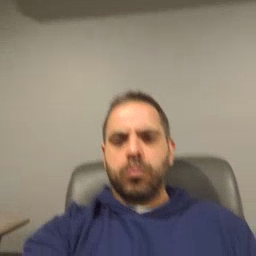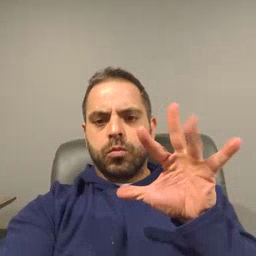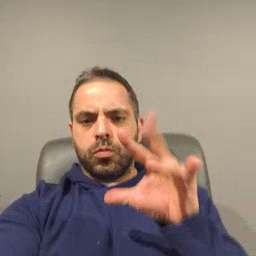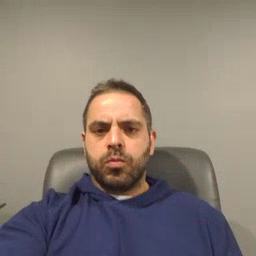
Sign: finger